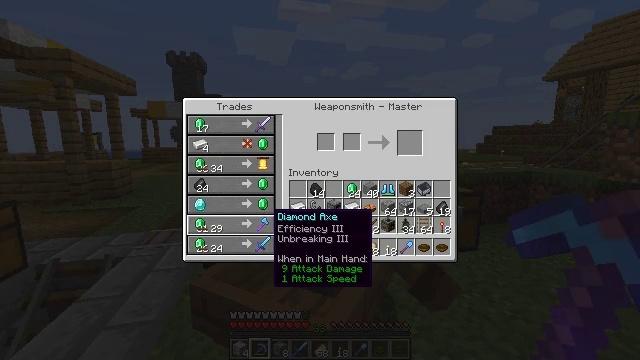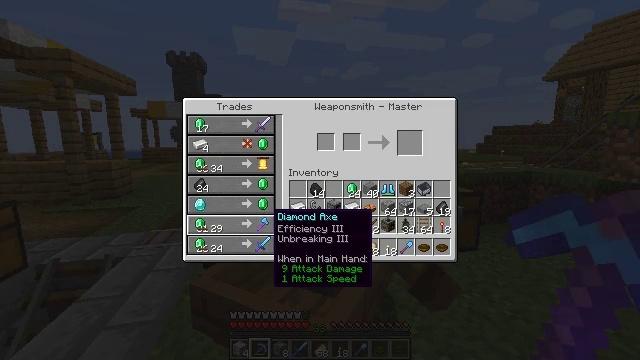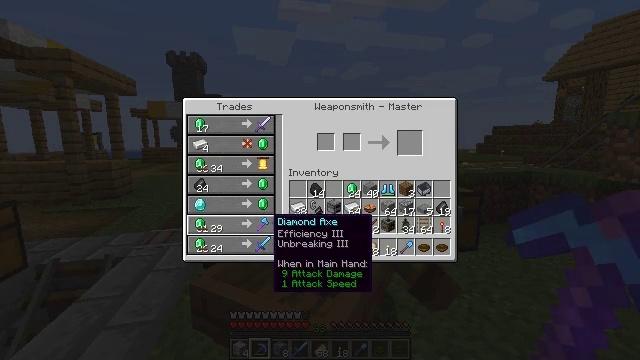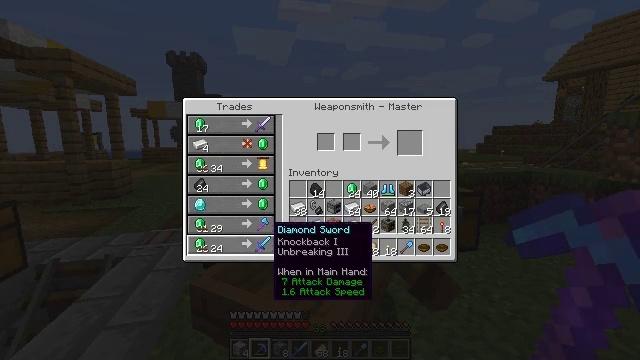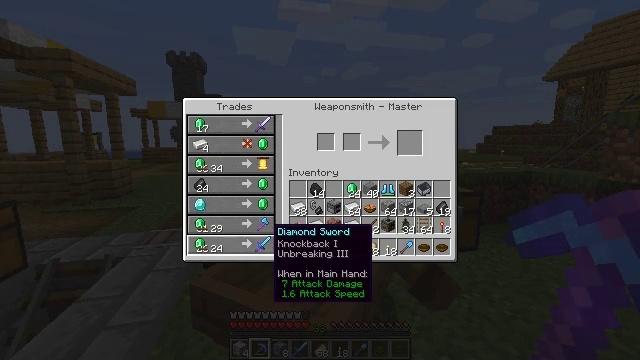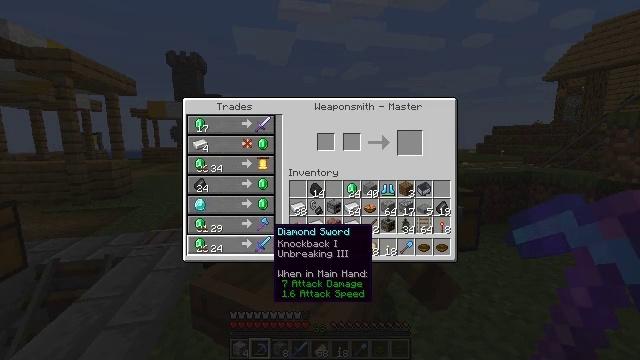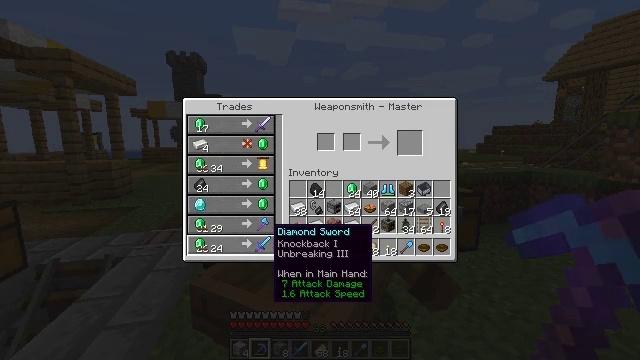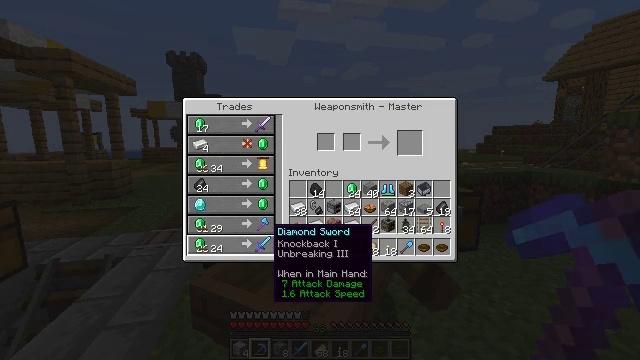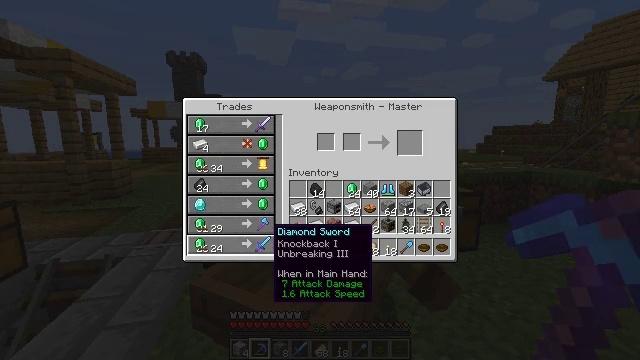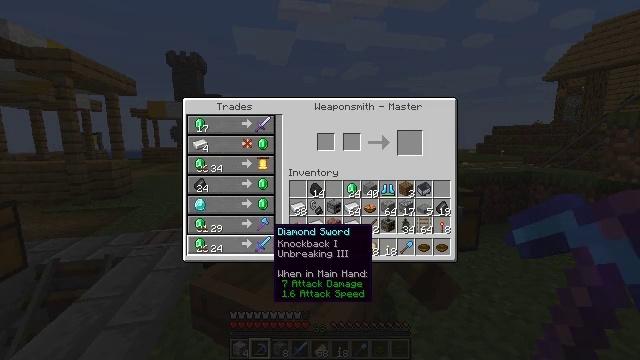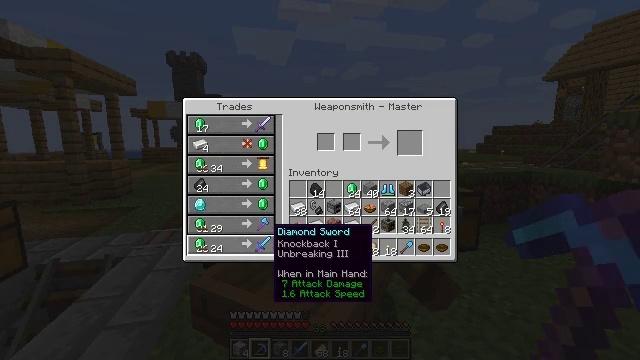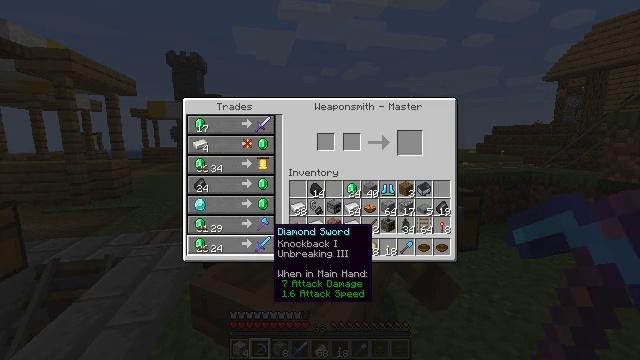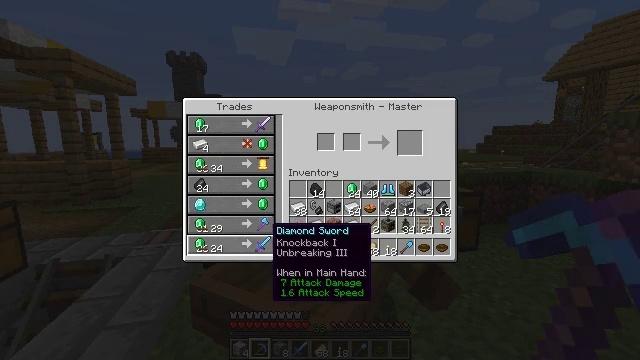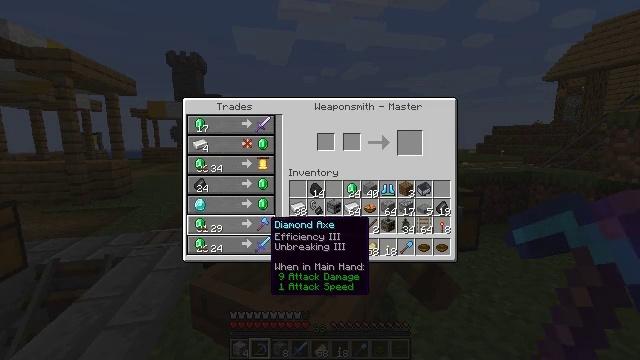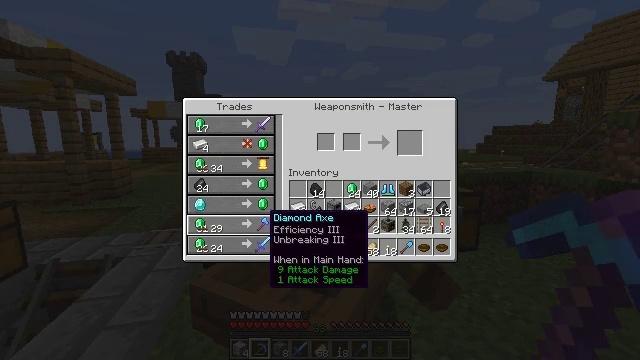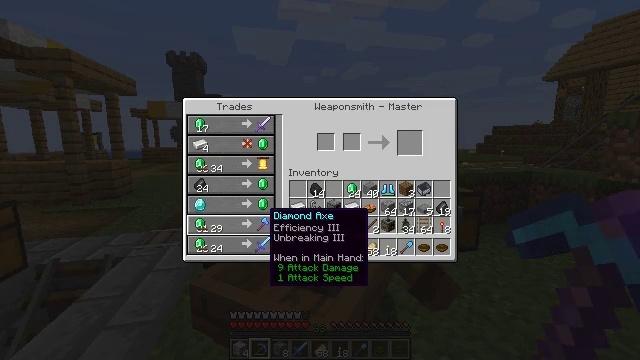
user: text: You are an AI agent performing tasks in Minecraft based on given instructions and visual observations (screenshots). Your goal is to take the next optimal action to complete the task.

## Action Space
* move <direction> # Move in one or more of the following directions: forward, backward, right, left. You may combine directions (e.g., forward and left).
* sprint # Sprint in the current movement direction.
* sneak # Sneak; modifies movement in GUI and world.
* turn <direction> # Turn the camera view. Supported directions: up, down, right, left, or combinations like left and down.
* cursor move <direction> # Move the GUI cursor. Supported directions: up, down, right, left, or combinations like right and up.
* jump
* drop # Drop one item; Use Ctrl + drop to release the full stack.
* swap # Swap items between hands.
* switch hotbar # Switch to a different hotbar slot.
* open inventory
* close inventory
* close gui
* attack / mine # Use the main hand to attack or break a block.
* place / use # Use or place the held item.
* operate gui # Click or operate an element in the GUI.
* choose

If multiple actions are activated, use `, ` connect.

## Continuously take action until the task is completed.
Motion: motion action
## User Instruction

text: Interact with the crafting table to create a chainmail chestplate.
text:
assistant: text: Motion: no_op
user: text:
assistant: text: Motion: no_op
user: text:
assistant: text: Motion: cursor move down
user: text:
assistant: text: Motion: no_op
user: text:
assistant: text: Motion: no_op
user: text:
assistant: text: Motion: no_op
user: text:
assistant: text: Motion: no_op
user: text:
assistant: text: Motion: no_op
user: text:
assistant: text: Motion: no_op
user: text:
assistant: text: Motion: no_op
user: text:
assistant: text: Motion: no_op
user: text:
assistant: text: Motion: no_op
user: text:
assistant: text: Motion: no_op
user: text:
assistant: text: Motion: no_op
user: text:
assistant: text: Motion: no_op
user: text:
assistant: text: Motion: no_op
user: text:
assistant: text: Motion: no_op
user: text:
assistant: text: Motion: no_op
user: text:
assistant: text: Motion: no_op
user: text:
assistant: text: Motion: no_op
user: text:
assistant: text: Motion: no_op
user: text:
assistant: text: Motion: no_op
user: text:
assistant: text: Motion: no_op
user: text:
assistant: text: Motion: no_op
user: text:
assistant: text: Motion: no_op
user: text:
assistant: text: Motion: no_op
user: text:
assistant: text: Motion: no_op
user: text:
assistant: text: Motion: cursor move down
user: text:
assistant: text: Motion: no_op
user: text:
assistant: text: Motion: no_op